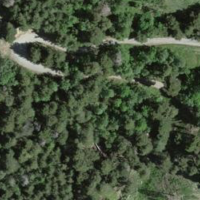
EUNIS habitat code: 44
Species observed at this site:
Cephalanthera rubra